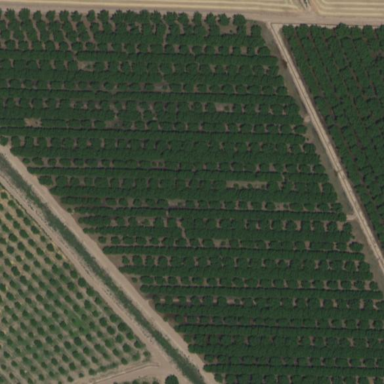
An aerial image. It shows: Orchard.